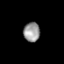
Tissue: prostate
Cell type: Epithelial cells
Senescence score: 0.3489
Nuclear area (px): 315
Mean DAPI intensity: 150.076